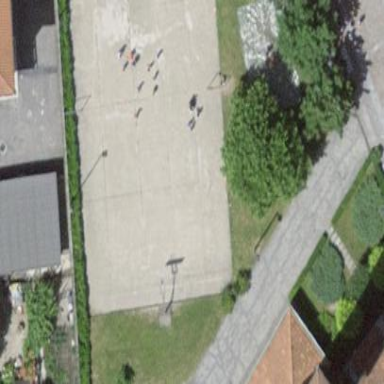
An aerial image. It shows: Basketball court located in leisure land pitch.